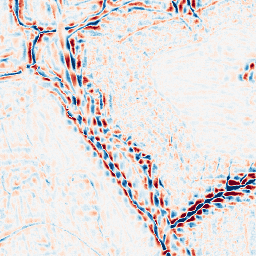
Category: wavelet
Decomposition family: wavelet_dwt
Decomposition parameters: wavelet: db4
level: 3
Upsampling method: lanczos
Upsampling parameters: scale: 8
Upsampling scale: 8